Field crop: maize
Growth stage: 2
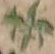
Species: atriplex